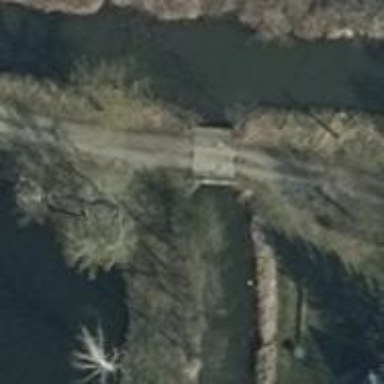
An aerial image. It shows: Gravel track on bridge with grade3 tracktype.